Question: How can I hide the chart map as described in the picture? Couldn't find it anywhere in the documentation..
Thanks!

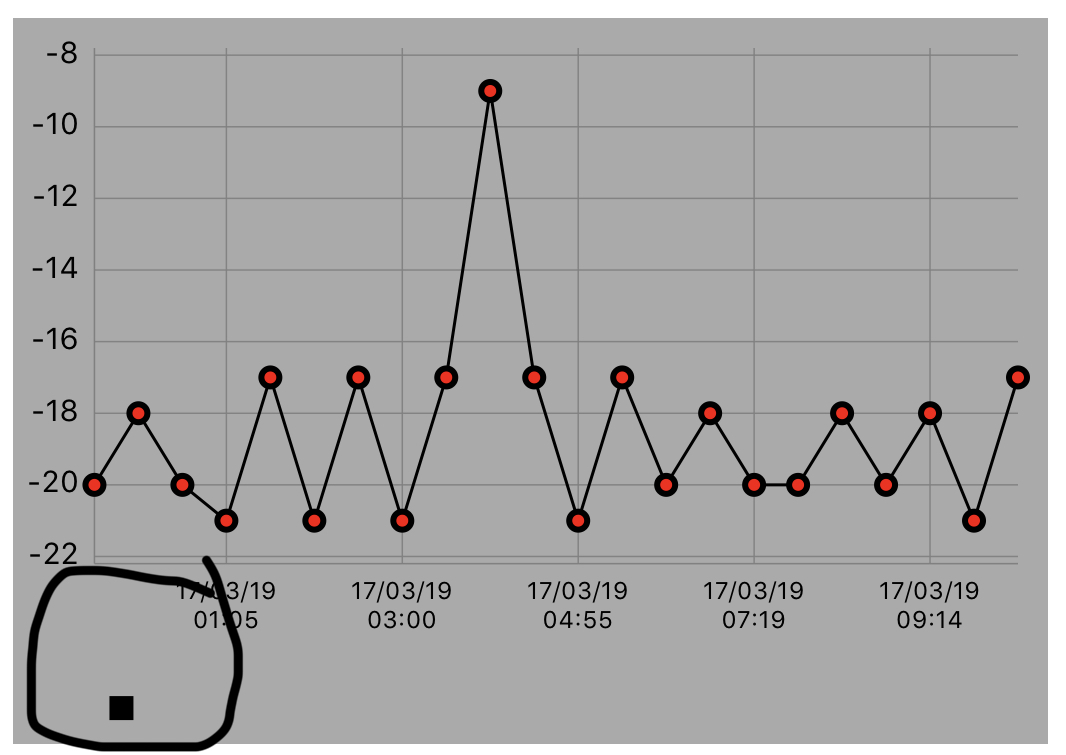
Answer: Incase you are using the Charts pod by danielgindi (<URL>:
:
'''
chartView.legend.enabled = false
'''
This will hide the chart legend (or how you called it).